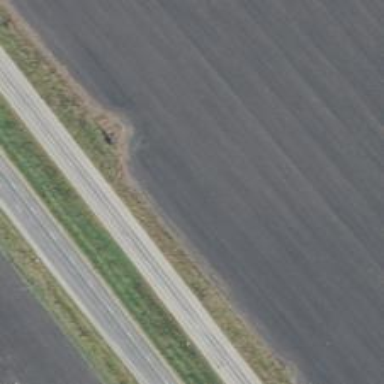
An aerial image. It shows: Primary highway with expressway characteristics.